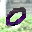
Label: 0